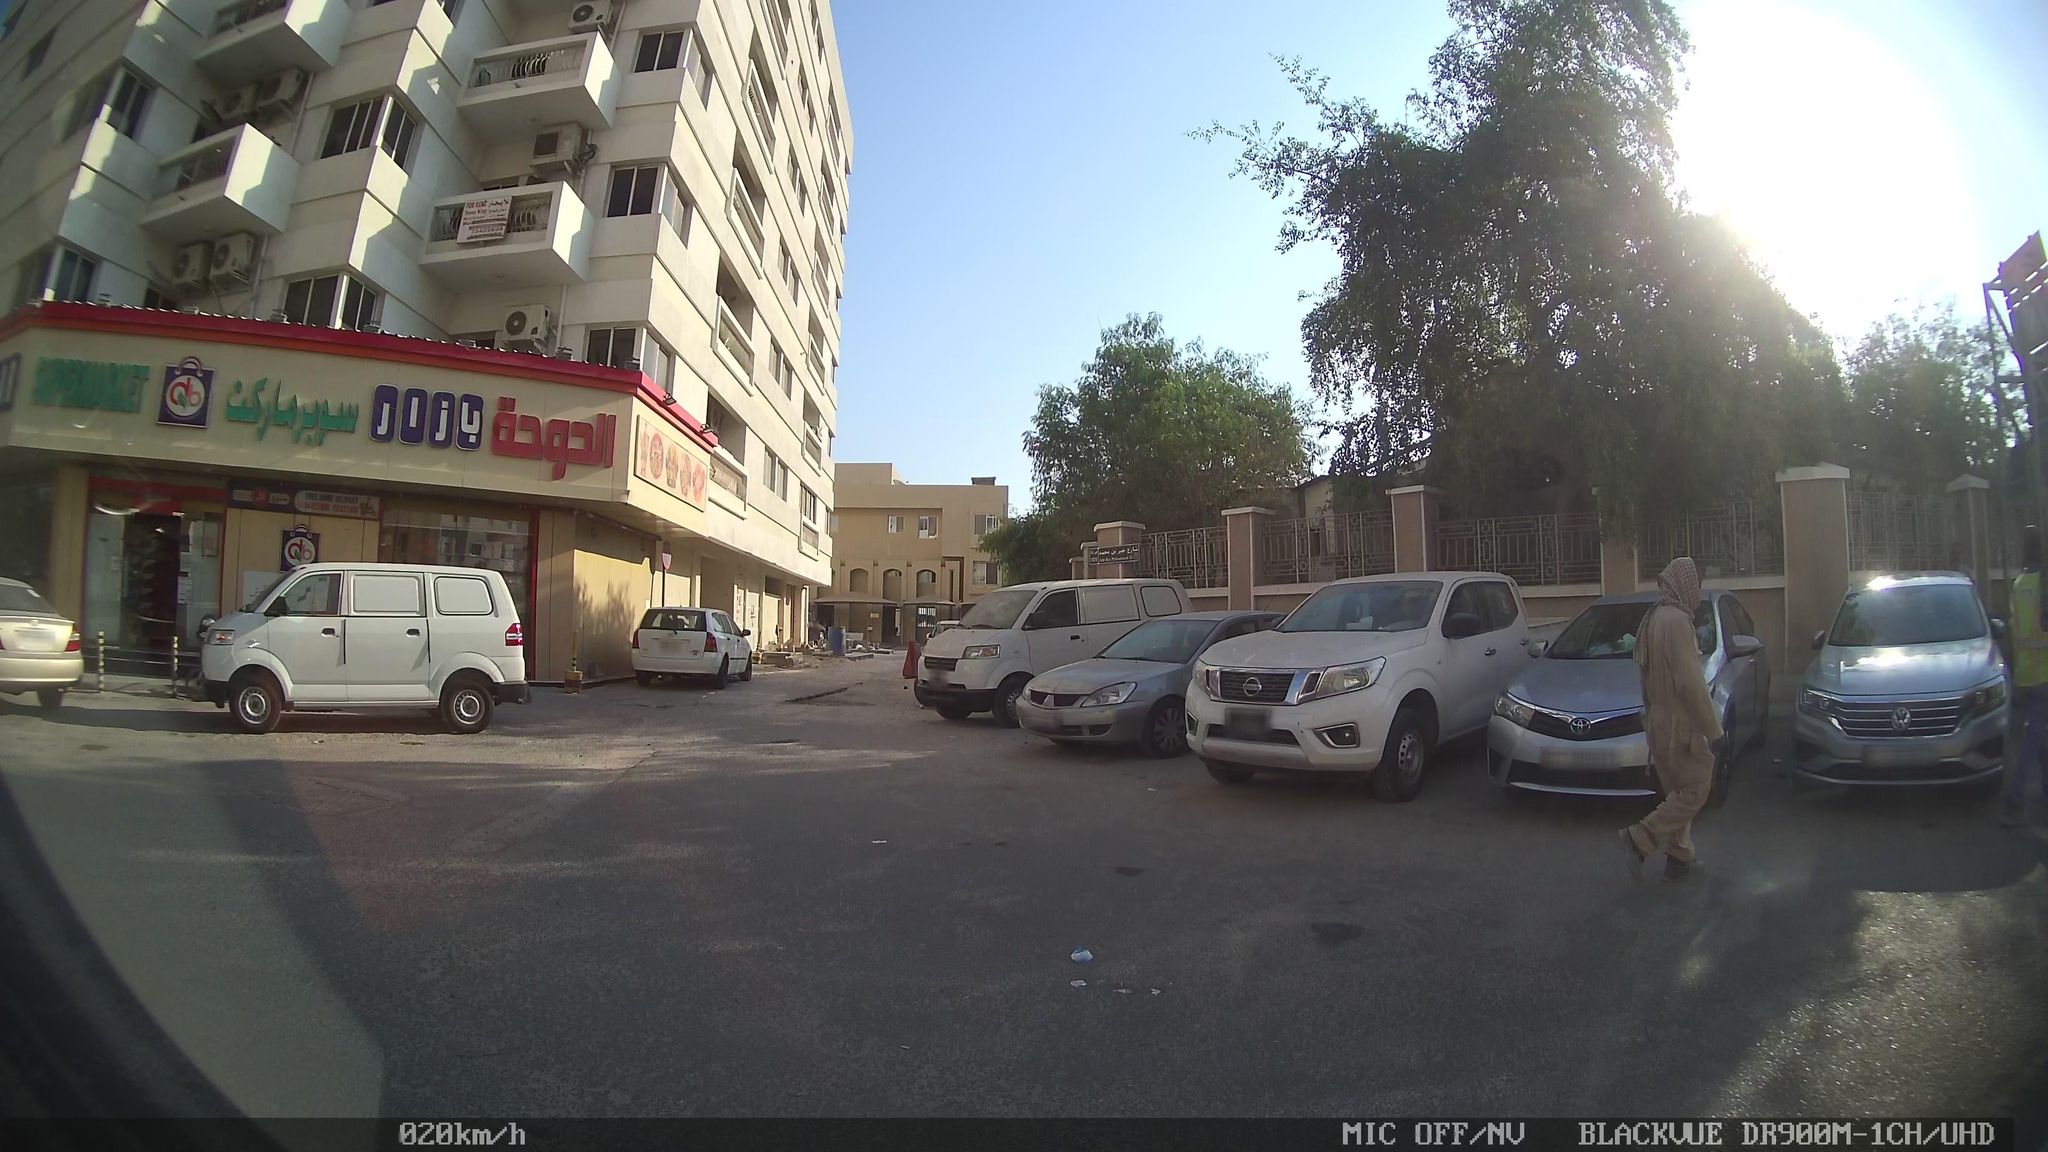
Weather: clear
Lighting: day
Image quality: good
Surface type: driving surface
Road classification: tertiary_link, residential
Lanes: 1
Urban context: urban centre
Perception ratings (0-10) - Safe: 3.83, Lively: 6.86, Beautiful: 5.17, Boring: 4.73, Depressing: 7.31, Wealthy: 7.92